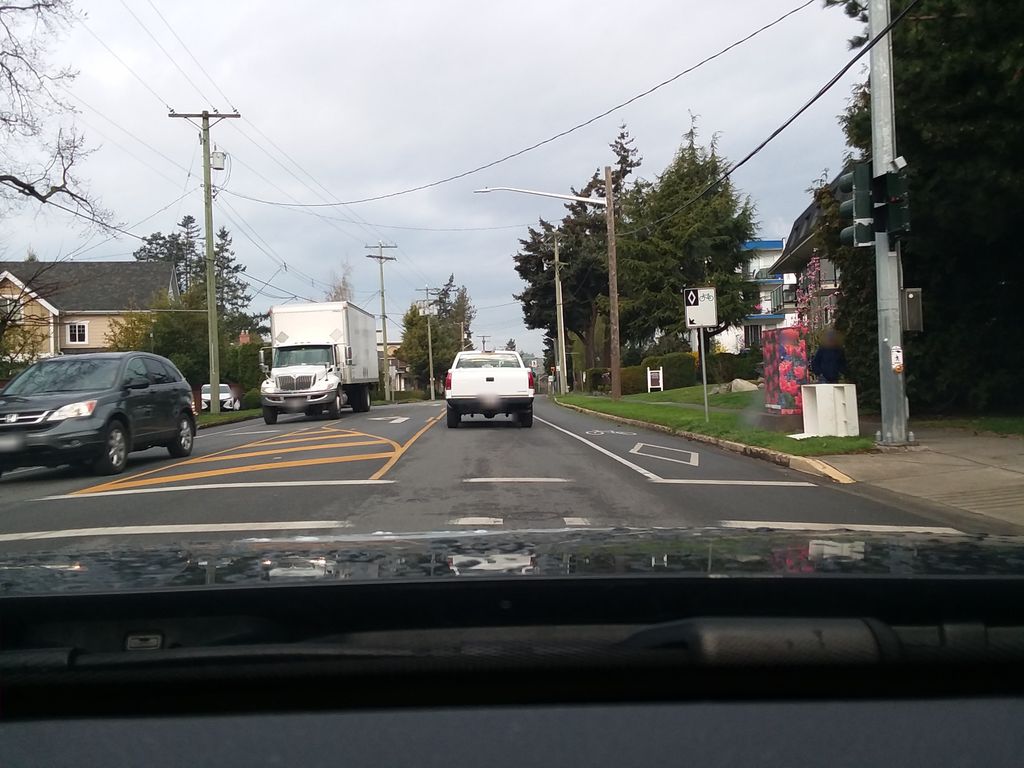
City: victoria